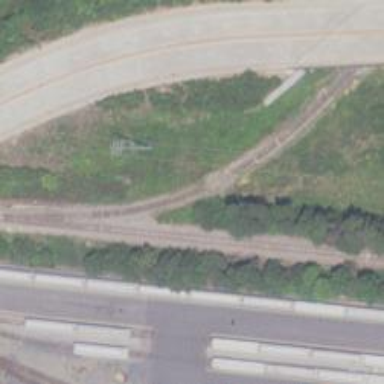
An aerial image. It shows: Railway spur service.